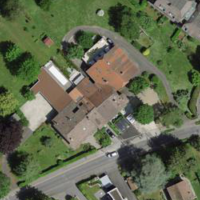
EUNIS habitat code: 55
Species observed at this site:
Vinca major